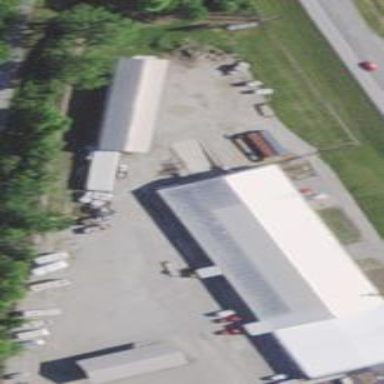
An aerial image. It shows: Warehouse building.